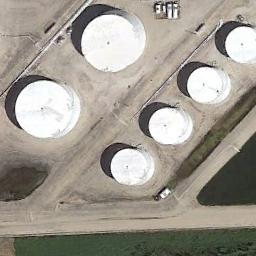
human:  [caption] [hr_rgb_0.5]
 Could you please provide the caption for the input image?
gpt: The grass is beside the storage tanks .

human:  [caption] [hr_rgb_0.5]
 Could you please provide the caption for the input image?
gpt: There is a green pool beside the storage tanks .

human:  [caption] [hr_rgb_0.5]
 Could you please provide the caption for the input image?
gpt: There are two big and four small white storage tanks on the bare land .

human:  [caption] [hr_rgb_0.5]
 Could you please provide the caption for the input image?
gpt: There are seven large, Aligned oil storage tanks in the factory .

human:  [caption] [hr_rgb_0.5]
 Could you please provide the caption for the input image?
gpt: There are several white storage tanks .